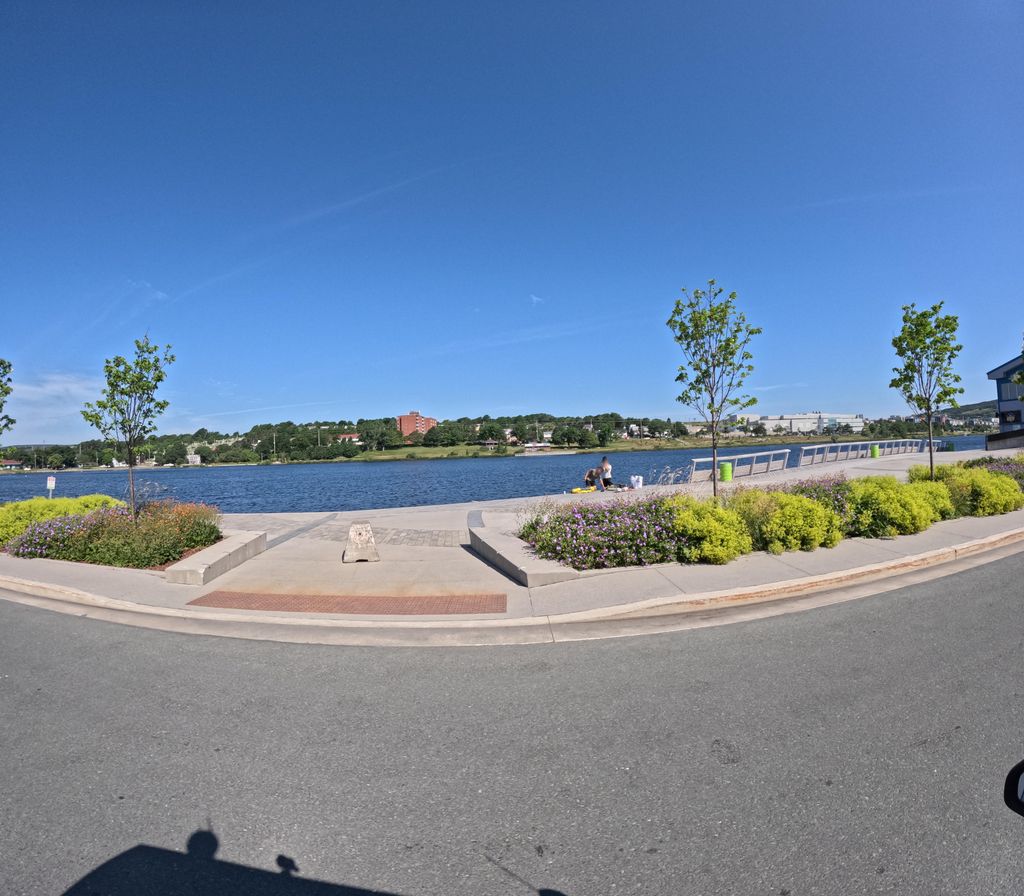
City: st_johns